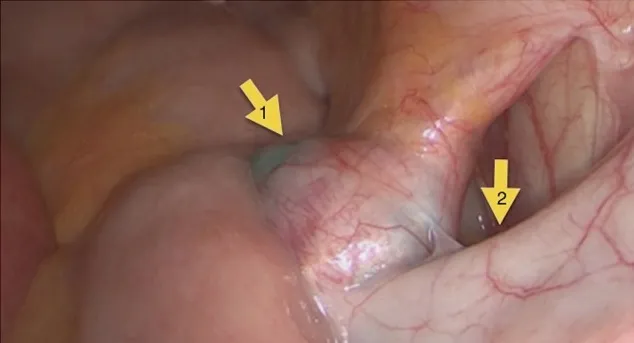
Situs intraoperatively: metastatic suspected lesion (1), external iliac vein (2).
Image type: medical_photograph (other_medical_photograph)